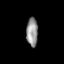
Tissue: lung
Cell type: Others
Senescence score: 0.2278
Nuclear area (px): 323
Mean DAPI intensity: 147.152